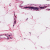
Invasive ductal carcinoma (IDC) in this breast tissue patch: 0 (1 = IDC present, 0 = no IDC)